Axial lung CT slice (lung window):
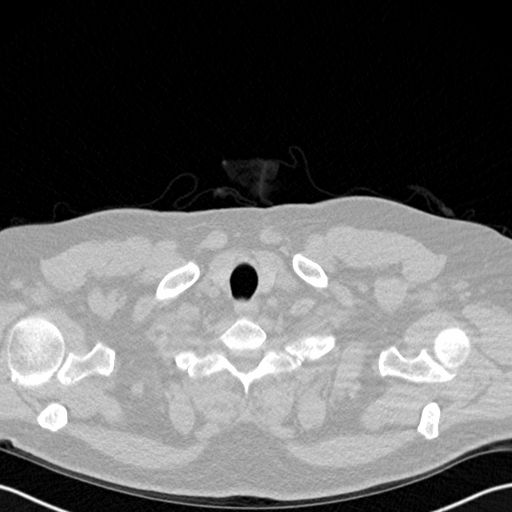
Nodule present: no